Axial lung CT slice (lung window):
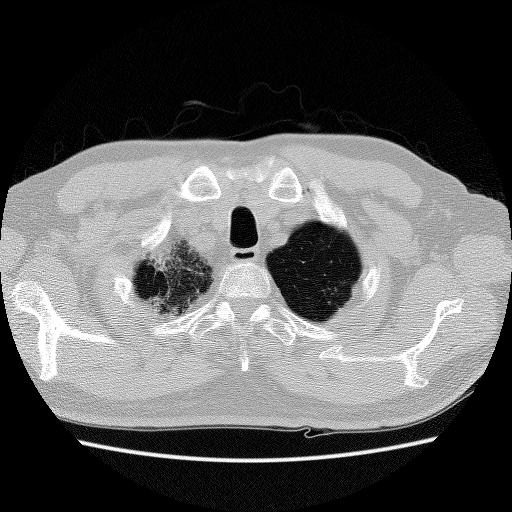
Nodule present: no